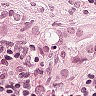
Metastatic tissue present: yes